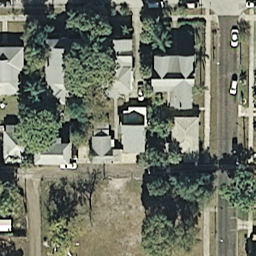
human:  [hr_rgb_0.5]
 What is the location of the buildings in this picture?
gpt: center and upper left